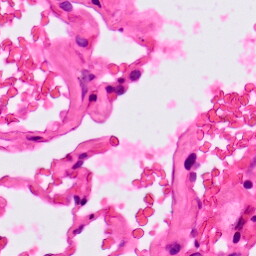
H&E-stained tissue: Lung